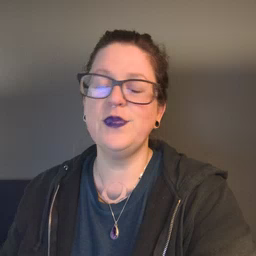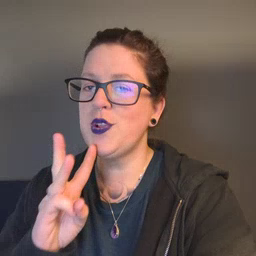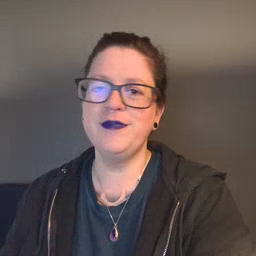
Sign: water